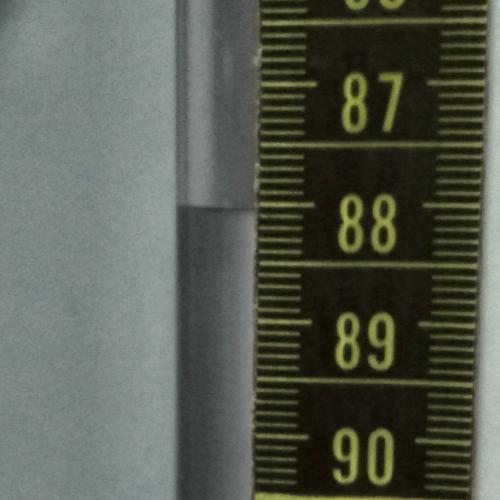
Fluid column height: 88.1 cm